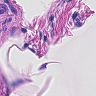
Metastatic tissue present: no